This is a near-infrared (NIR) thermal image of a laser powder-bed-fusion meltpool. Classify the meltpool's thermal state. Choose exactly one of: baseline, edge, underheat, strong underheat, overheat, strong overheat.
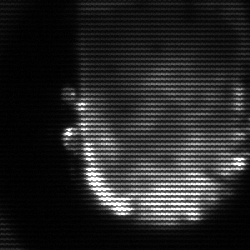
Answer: baseline